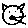
Label: cat